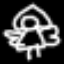
Label: angel